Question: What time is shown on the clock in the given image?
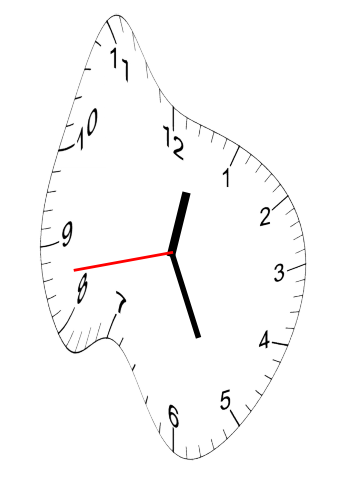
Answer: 12:25:43